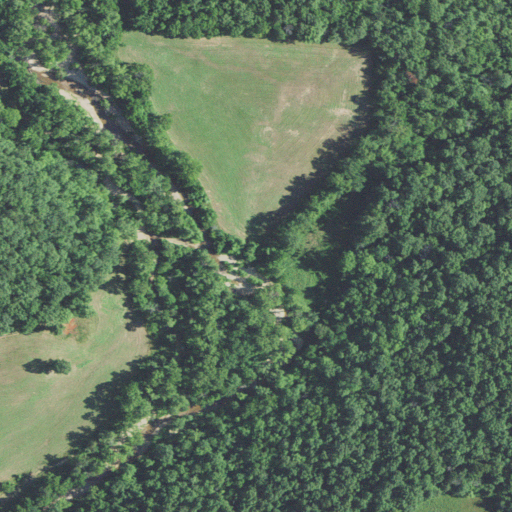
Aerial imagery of valley in Missouri named Jones Hollow containing deciduous forest, pasture, and mixed forest